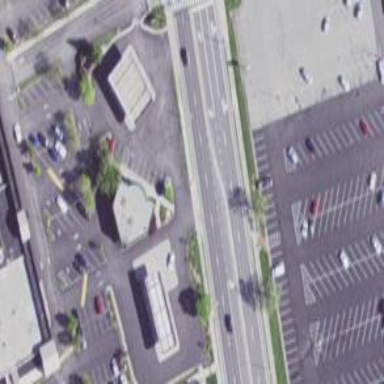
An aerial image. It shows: Convenience shop.